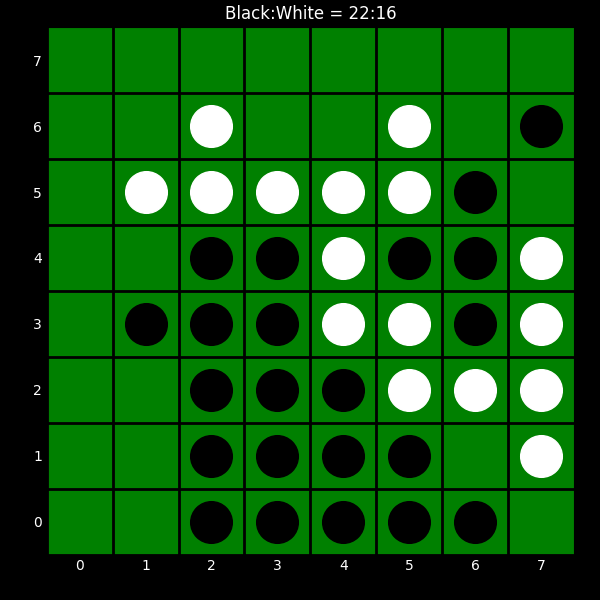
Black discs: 22
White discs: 16